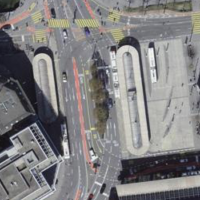
EUNIS habitat code: 57
Species observed at this site:
Corvus corone
Podiceps cristatus
Fulica atra
Anas platyrhynchos
Corvus frugilegus
Passer domesticus
Fringilla coelebs
Aruncus dioicus
Columba palumbus
Chroicocephalus ridibundus
Turdus merula
Tachymarptis melba
Larus michahellis
Cygnus olor
Milvus migrans
Mergus merganser
Pica pica
Anser anser
Columba livia
Motacilla alba